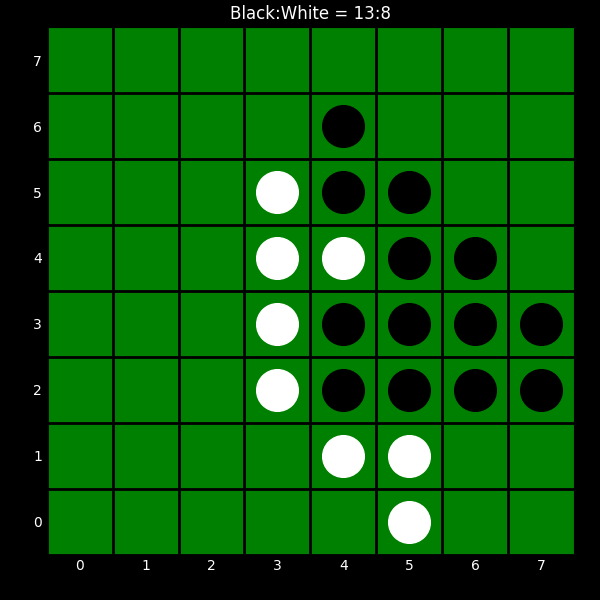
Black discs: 13
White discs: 8